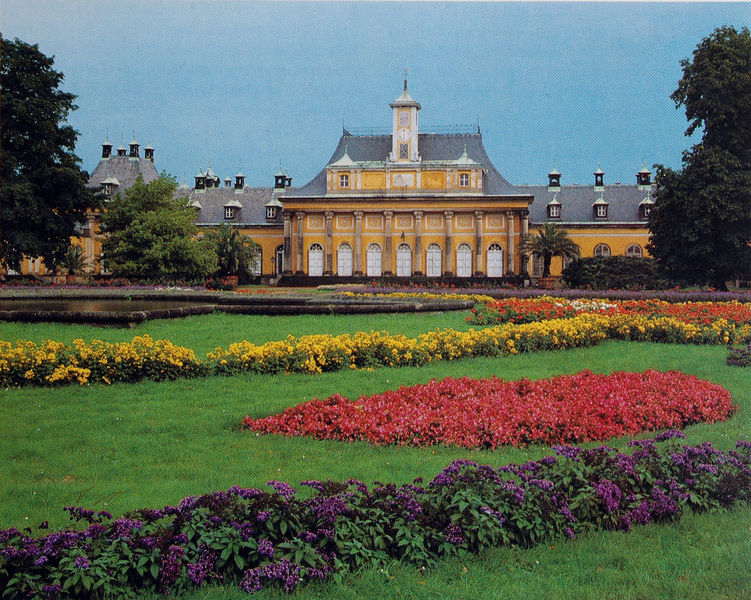
Titel: Neues Palais
Künstler: Christian Friedrich Schuricht
Standort: Dresden
Institution: Schloss Pillnitz
Schlagwörter: baum, blau, himmel, wasser, bäume, gelb, grün, landschaft, ocker, see, teich, blumen, braun, bunt, fenster, grau, licht, orange, pfeiler, schwarz, säule, säulen, anlage, blüten, dach, gebäude, gras, haus, park, parkanlage, rasen, rot, schloss, wiese, architektur, barock, natur, gewässer, gitter, wege, pflanzen, england, rosa, brunnen, kamin, kamine, rund, turm, bassin, garten, springbrunnen, hellblau, sommer, ansicht, bogen, fassade, giebel, schornsteine, lila, violett, pilaster, französisch, symmetrie, ornamente, uhr, palme, foto, fotografie, bögen, eingang, wohnhaus, burg, türmchen, palast, festung, gauben, becken, bluemn, weimar, reihe, herrscher, reihung, villa, farbfoto, anwesen, residenz, landhaus, tümpel, mansarde, mezzanin, rundbögen, beet, beete, blumenbeet, rabatte, palmen, fontäne, baüme, dresden, orangerie, pagode, landsitz, turmuhr, versaille, tambour, schlosspark, gartenseite, turmurh, rabatten, gartenfassade, archtiektur, wasserbassin, bellvedere, pillnitz, femster, ginster